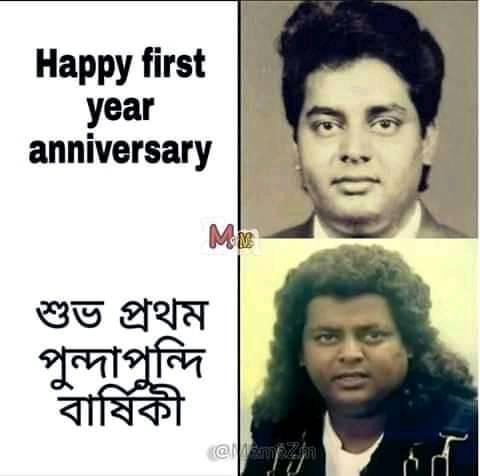
Caption: Happy first year anniversary     শুভ প্রথম পুন্দাপুন্দি বার্ষিকী
Label: non-hate